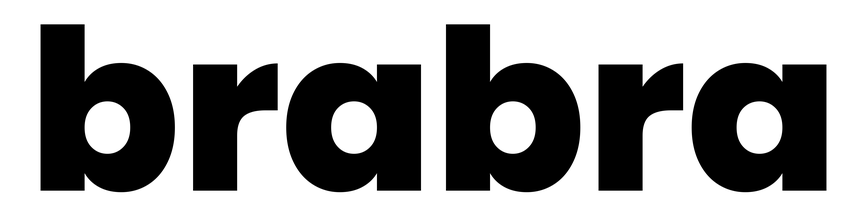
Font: Poppins-ExtraBold